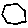
Label: hexagon